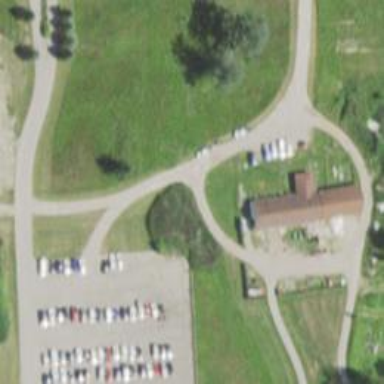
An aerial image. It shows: Service road used as golf cart path.